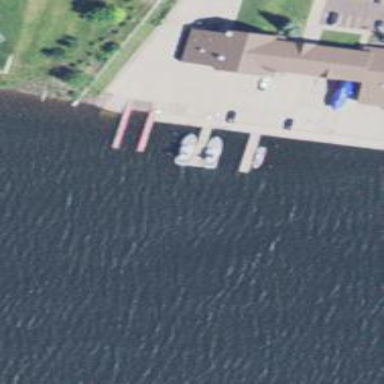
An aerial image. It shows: Man-made pier.